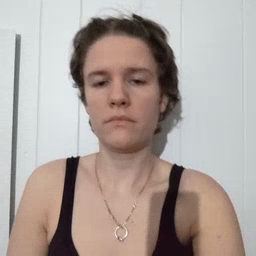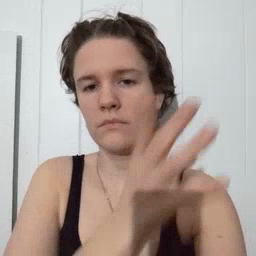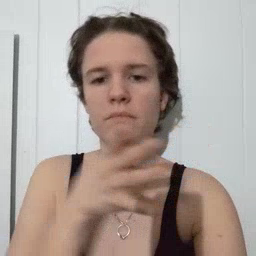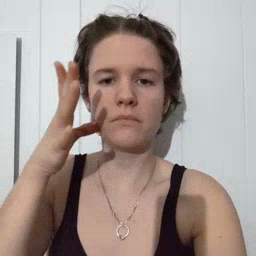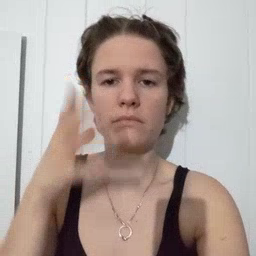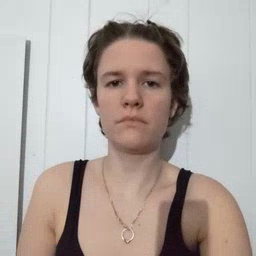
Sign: farm